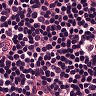
Metastatic tissue present: no